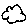
Label: cloud